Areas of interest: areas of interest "Bank"
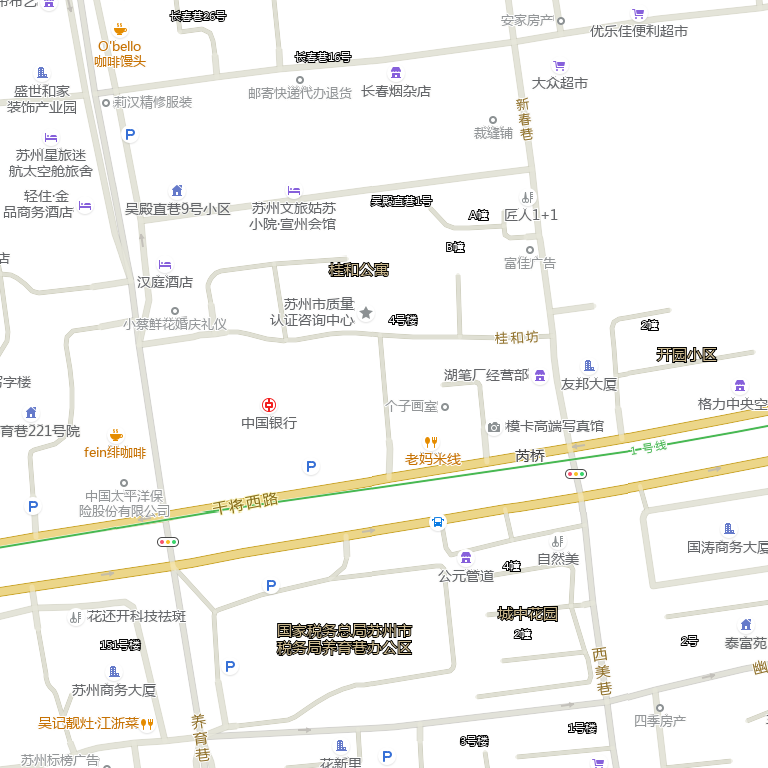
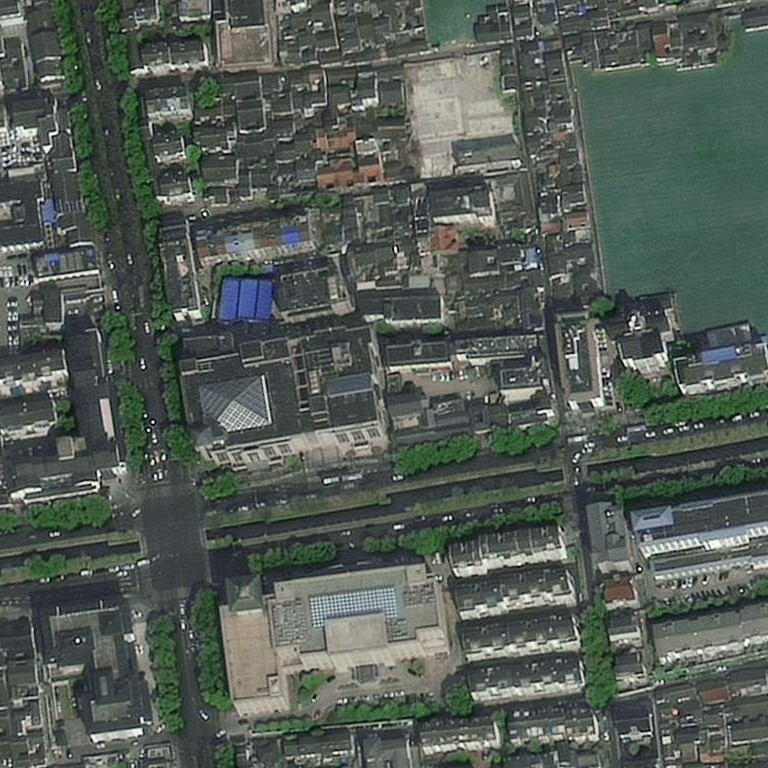